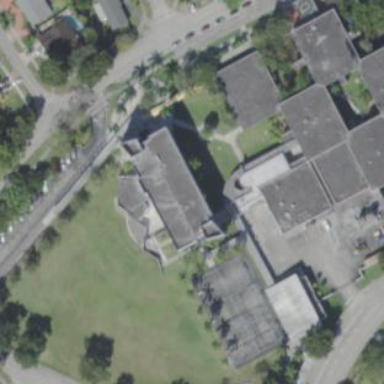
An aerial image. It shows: School building.